Question: After reading pixel values from the image using the following code:
'''
import os, sys
import Image
pngfile = Image.open('input.png')
raw = list (pngfile.getdata())
f = open ('output.data', 'w')
for q in raw:
f.write (str (q) + '
')
f.close ()
'''
How one can display an image after reading the data stored in raw form? Is there any opposite function of getdata() to achieve this?

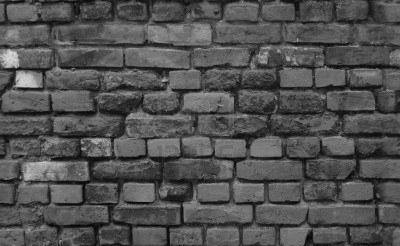
Answer: I'm not exactly sure what you want to accomplish by doing this, but here's a working example of saving the raw image pixel data into a file, reading it back, and then creating an'Image'object out of it again.
It's important to note that for compressed image file types, this conversion will expand the amount of memory required to hold the image data since it effectively decompresses it.
'''
from PIL import Image
png_image = Image.open('input.png')
saved_mode = png_image.mode
saved_size = png_image.size
# write string containing pixel data to file
with open('output.data', 'wb') as outf:
outf.write(png_image.tostring())
# read that pixel data string back in from the file
with open('output.data', 'rb') as inf:
data = inf.read()
# convert string back into Image and display it
im = Image.fromstring(saved_mode, saved_size, data)
im.show()
'''